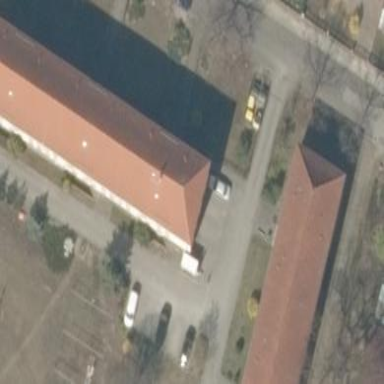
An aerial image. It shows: Hipped-roof building with apartments.